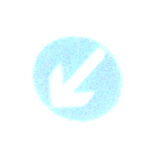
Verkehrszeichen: VorgeschriebeneVorbeifahrtLinks
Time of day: SunriseSunset
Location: Outdoor (Nature)
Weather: Clear
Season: NotSpecified
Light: Natural